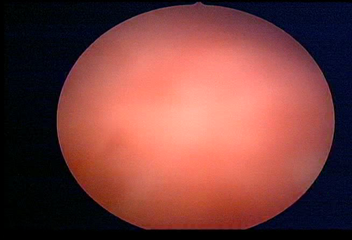
Modality: WLC
Class: Normal mucosa
Bladder cancer association: No